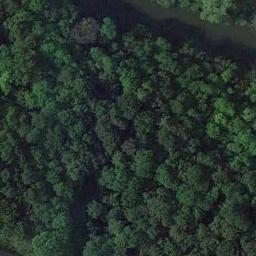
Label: forest